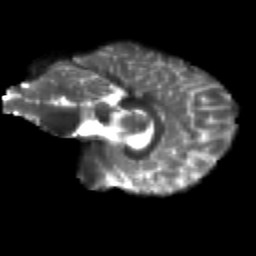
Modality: T2w
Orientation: sagittal
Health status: healthy
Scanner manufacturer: siemens
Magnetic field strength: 3 T
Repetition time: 12 s
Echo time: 0.092 s